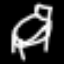
Label: bed